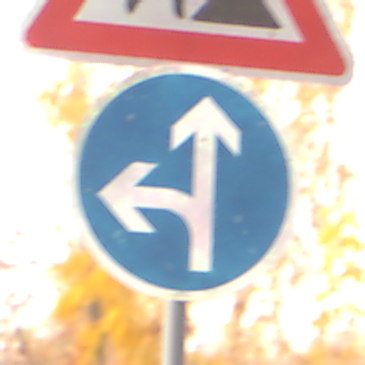
Verkehrszeichen: VorgeschriebeneFahrtrichtungGeradeausOderLinks
Zusatzzeichen oben: Arbeitsstelle
Umgebung: Roofed, Suburban
Tageszeit: SunriseSunset
Wetter: Clear
Licht: Natural
Jahreszeit: NotSpecified
Kontrast: MediumContrast